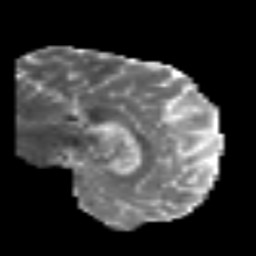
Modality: MD
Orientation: sagittal
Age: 49
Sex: male
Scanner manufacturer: siemens
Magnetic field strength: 3 T
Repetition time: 6.1 s
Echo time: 0.101 s